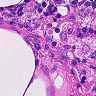
Metastatic tissue present: no